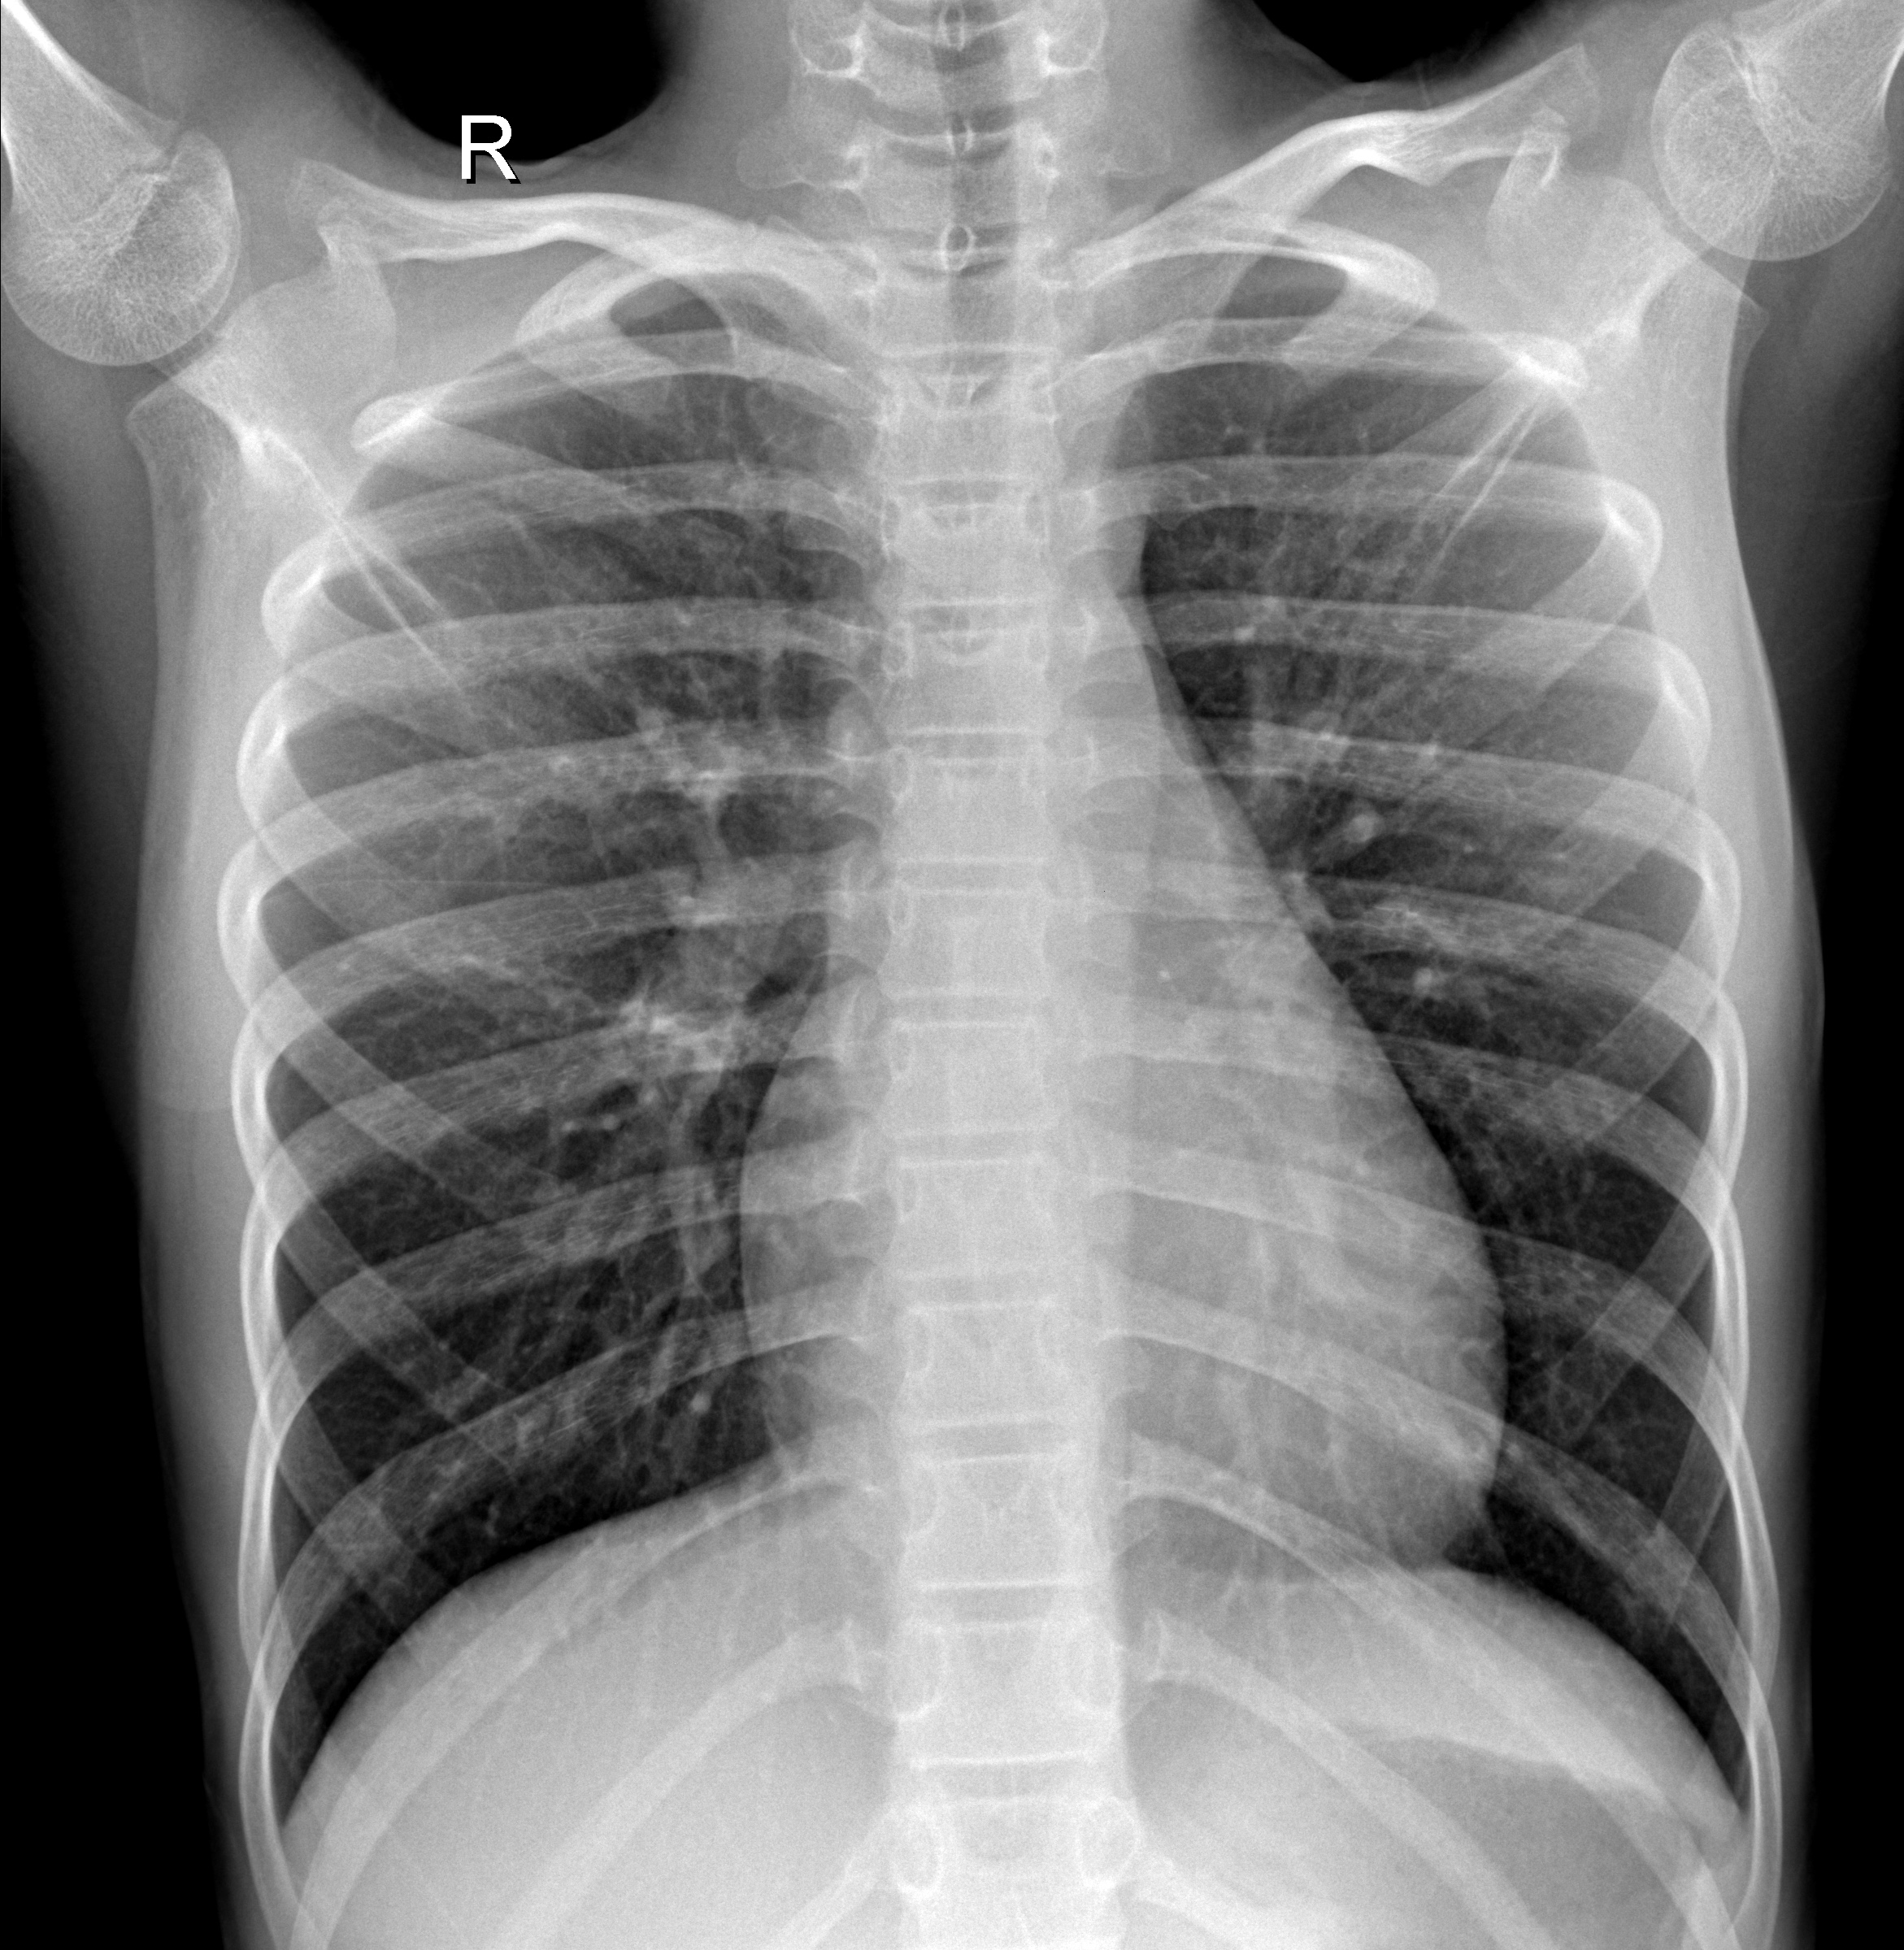
Diagnosis: NORMAL